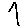
Label: star